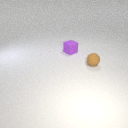
small brown rubber sphere to the right of small purple rubber cube